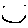
Label: smiley face